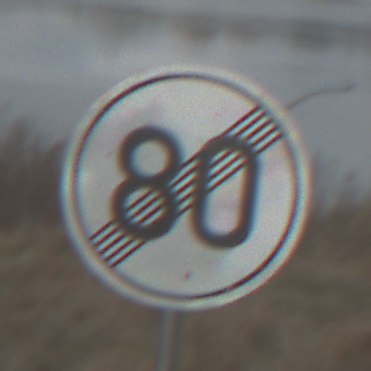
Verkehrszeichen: EndeGeschwindigkeit80
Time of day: SunriseSunset
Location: Outdoor (RoadRail)
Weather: PartlyCloudy
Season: NotSpecified
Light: Natural